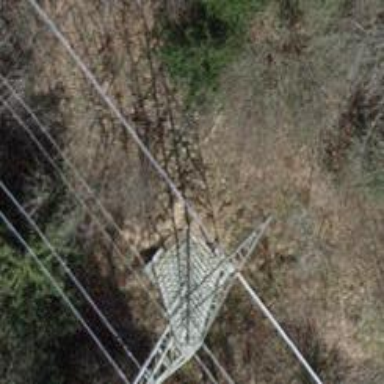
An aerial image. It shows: Lattice structure tower used for power transmission.